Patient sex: M
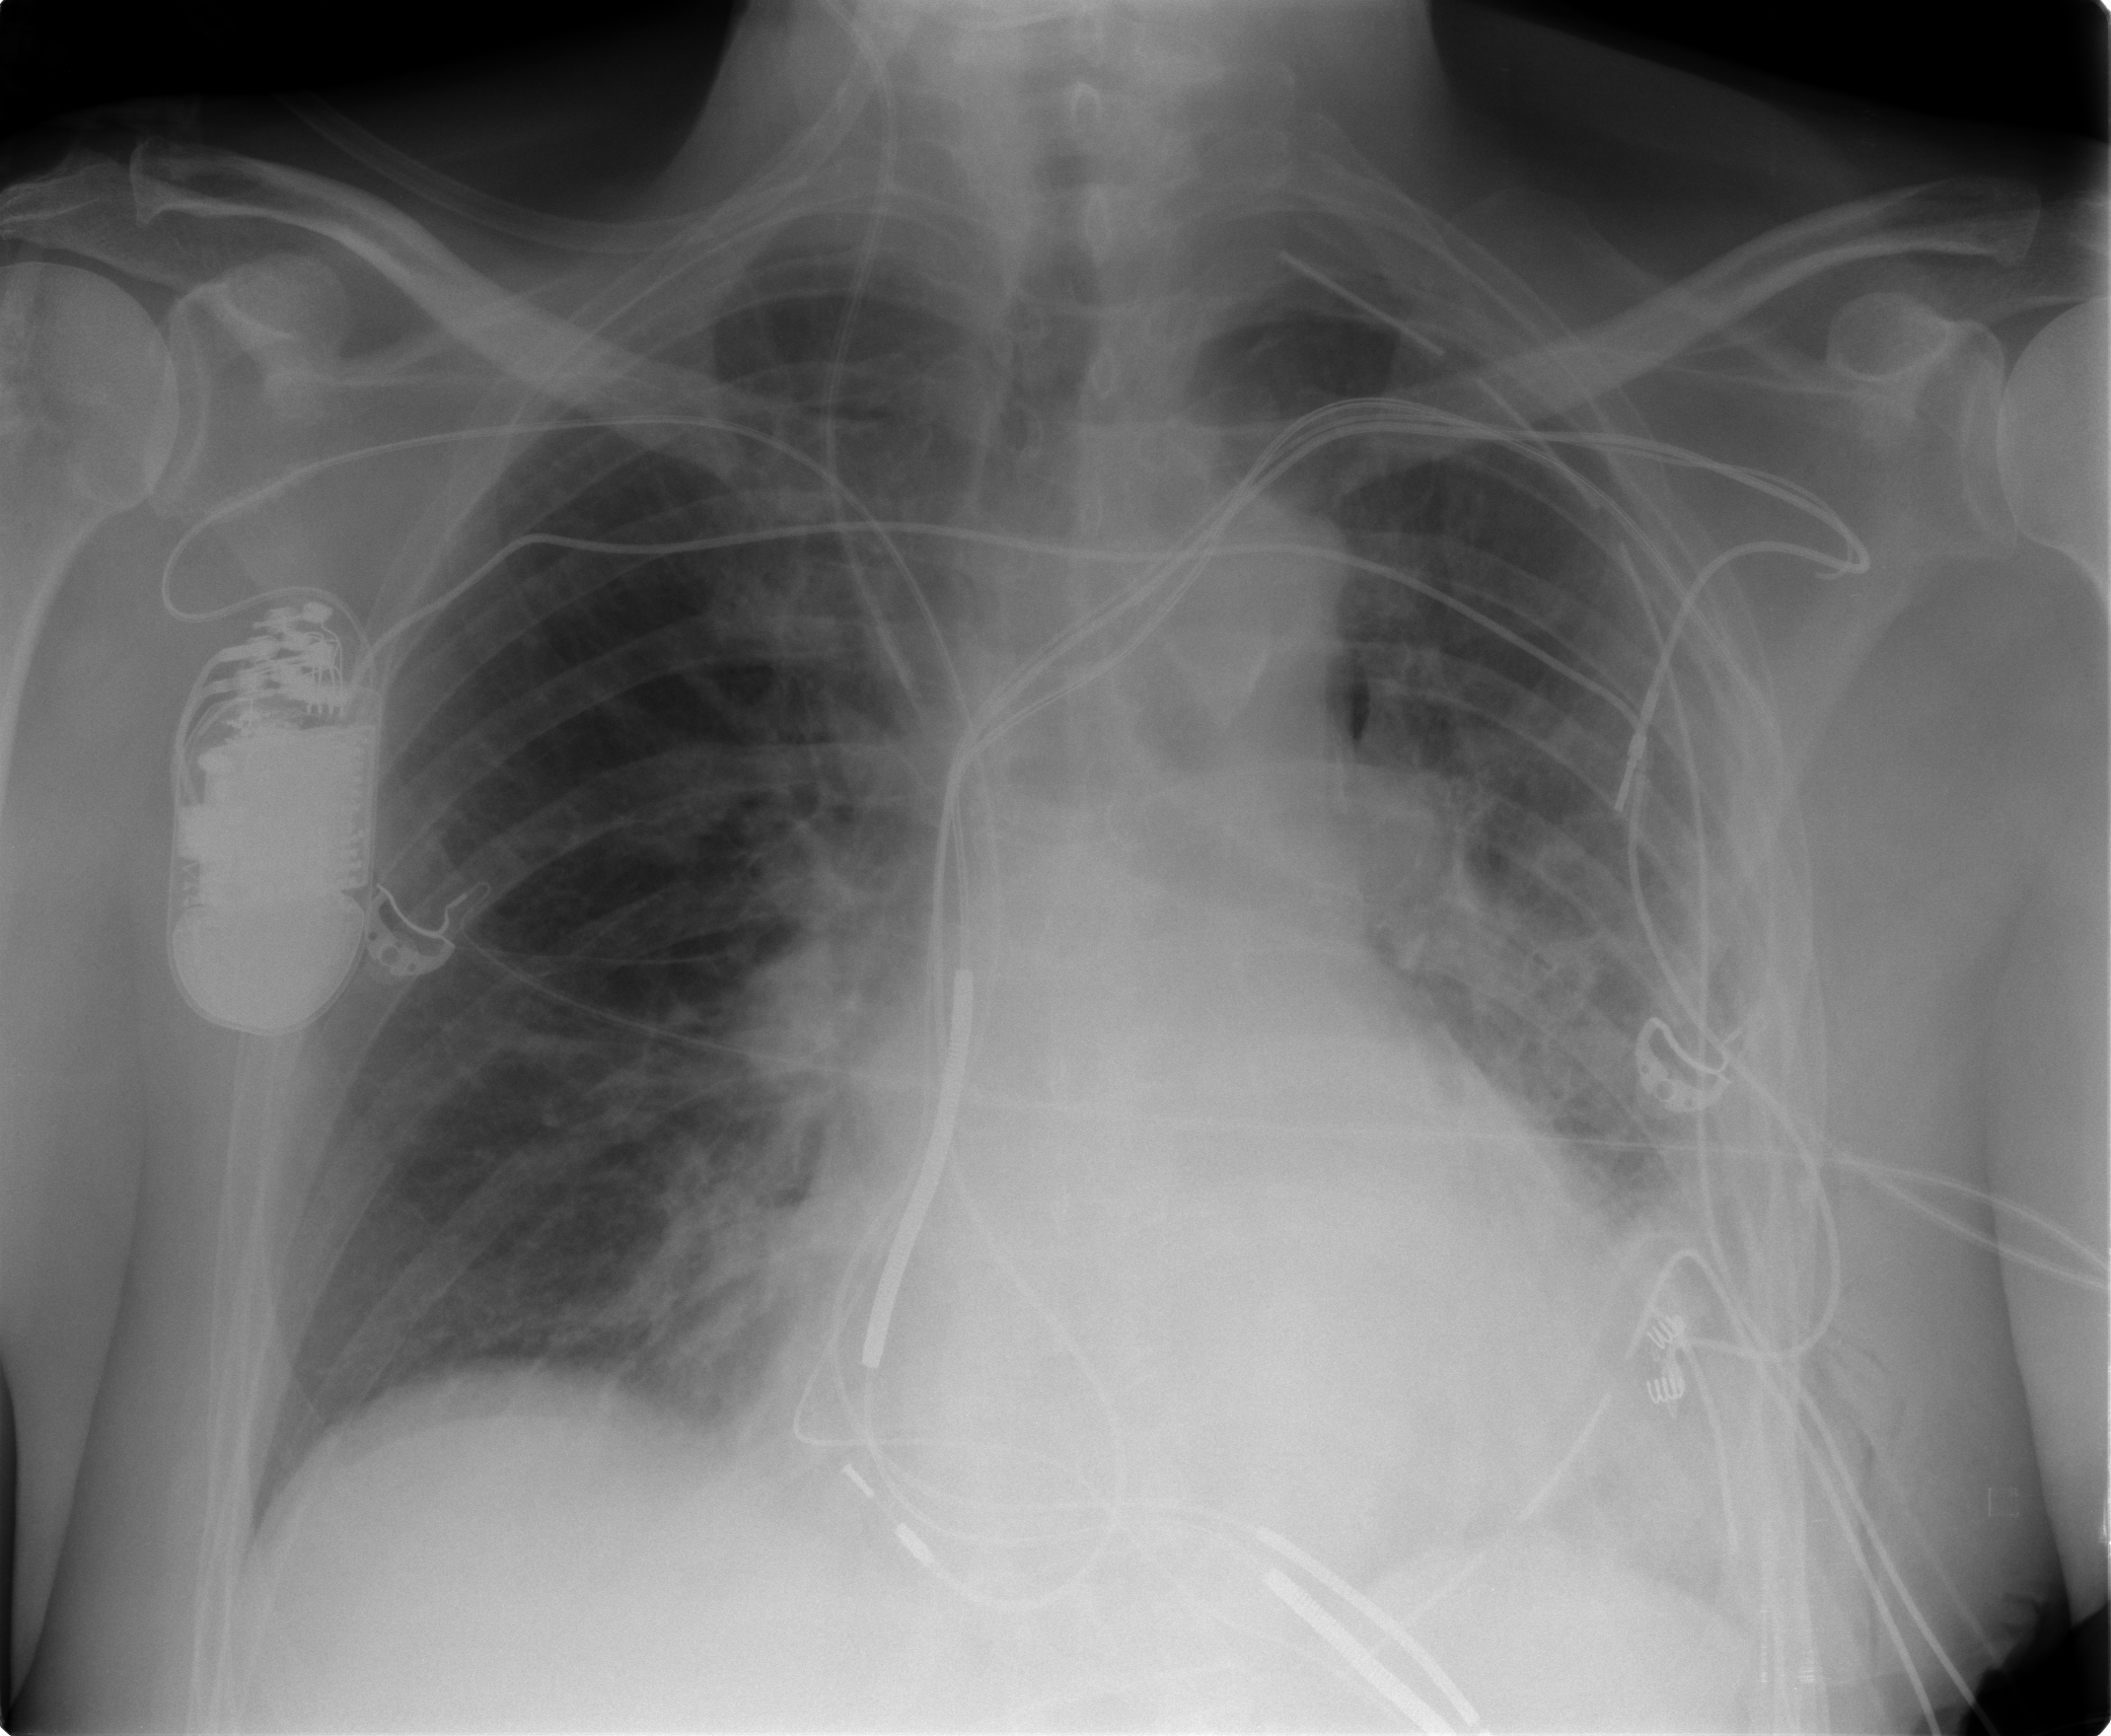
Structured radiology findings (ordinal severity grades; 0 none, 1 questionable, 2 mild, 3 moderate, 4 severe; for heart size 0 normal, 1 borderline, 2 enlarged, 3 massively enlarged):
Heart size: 0
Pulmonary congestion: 2
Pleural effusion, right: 0
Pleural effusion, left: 0
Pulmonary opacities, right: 0
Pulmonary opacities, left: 2
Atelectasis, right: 0
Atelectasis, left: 2